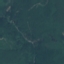
Land use / land cover class: Forest